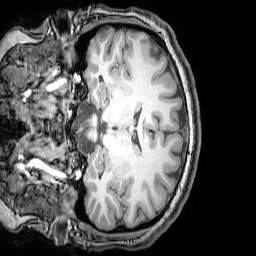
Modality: T1w
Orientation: coronal
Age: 21
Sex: female
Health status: healthy
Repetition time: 0.081 s
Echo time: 0.037 s